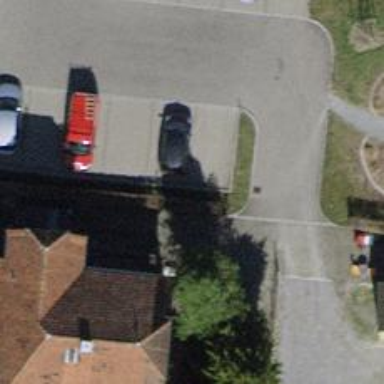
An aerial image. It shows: Charging station.